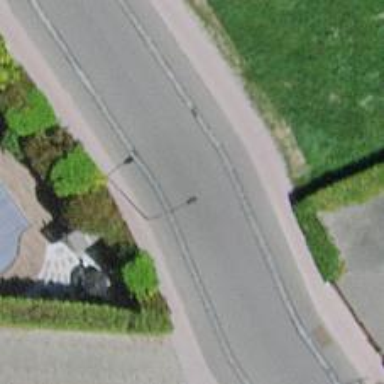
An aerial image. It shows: Residential road with cycling lane.